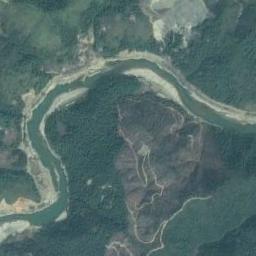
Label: river